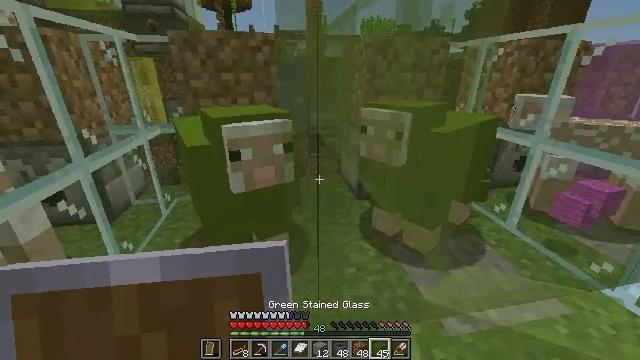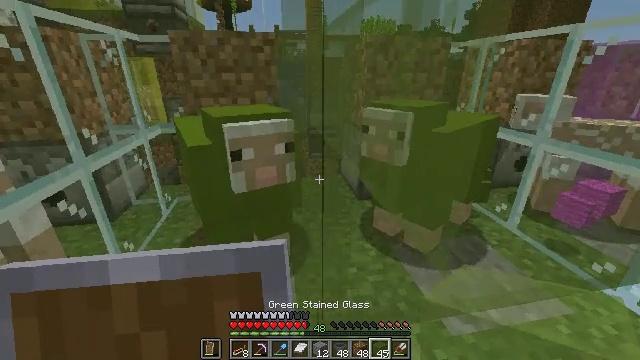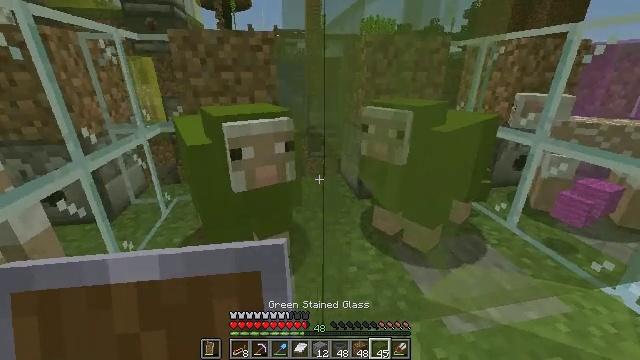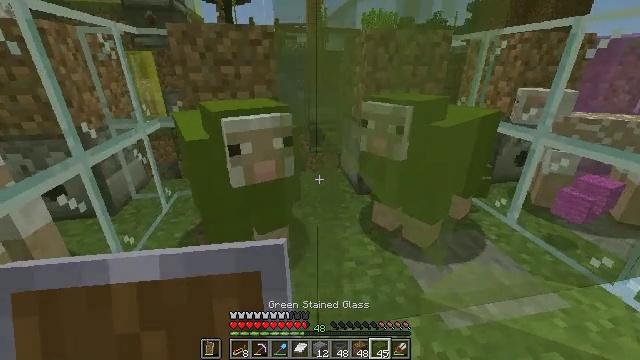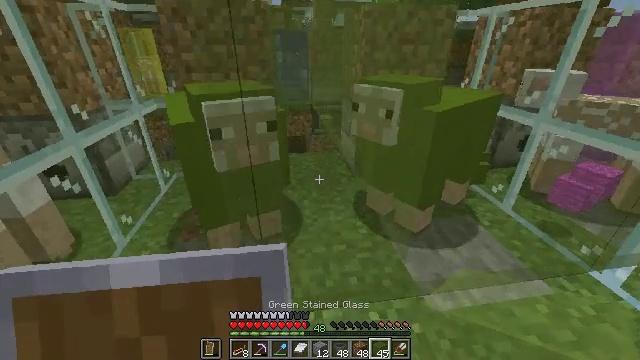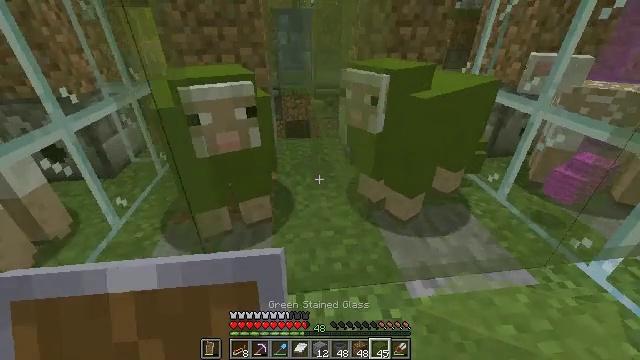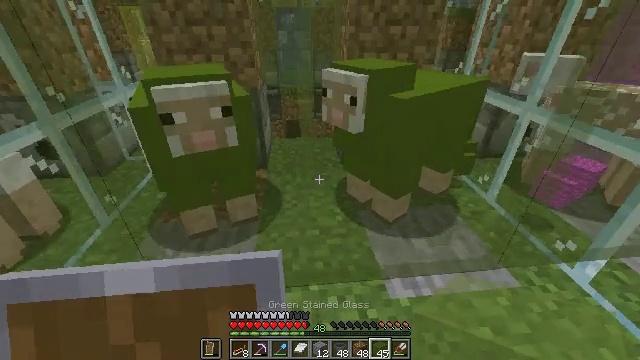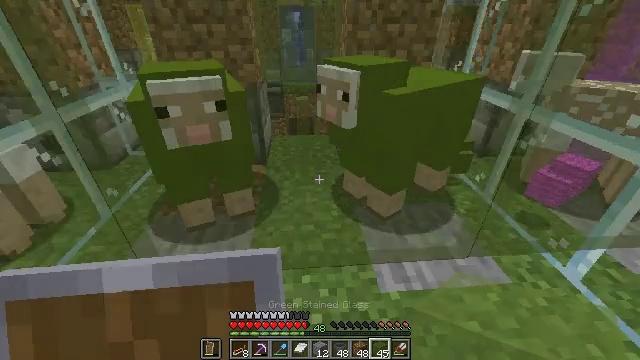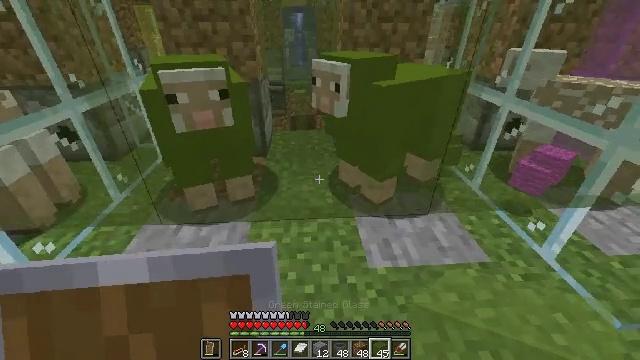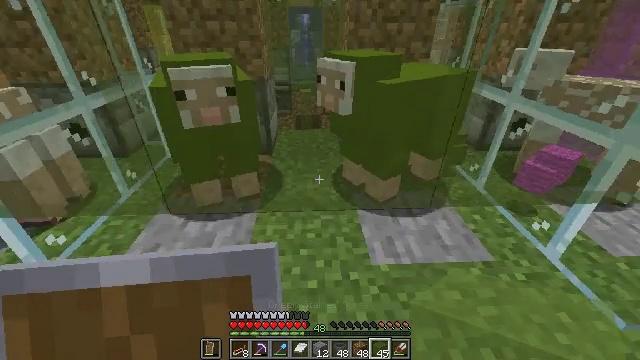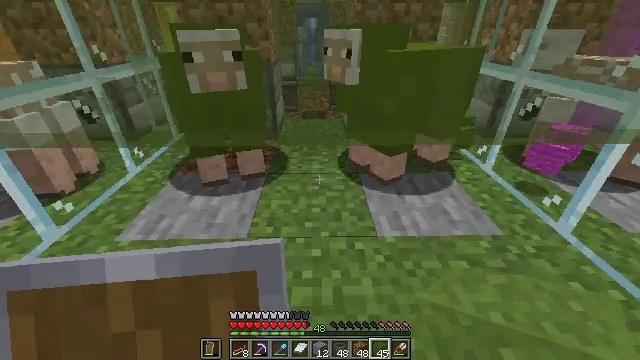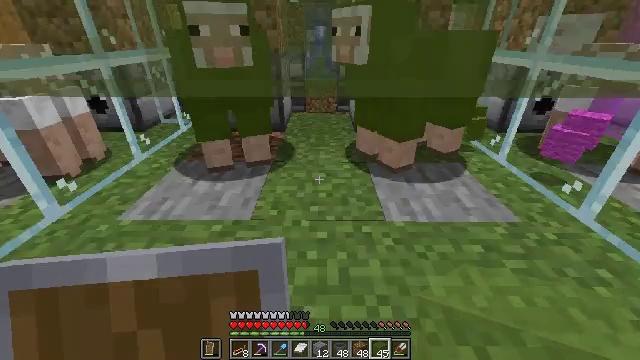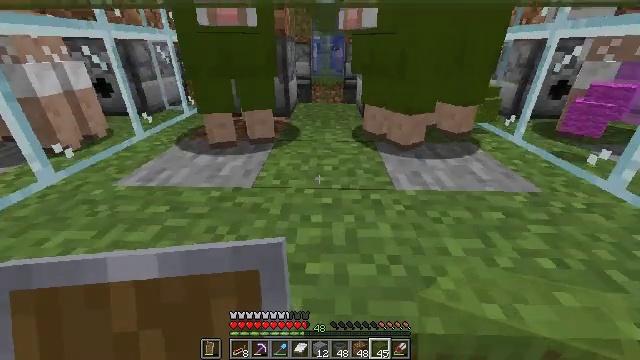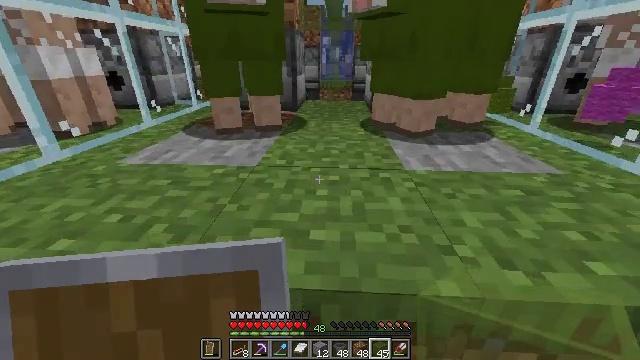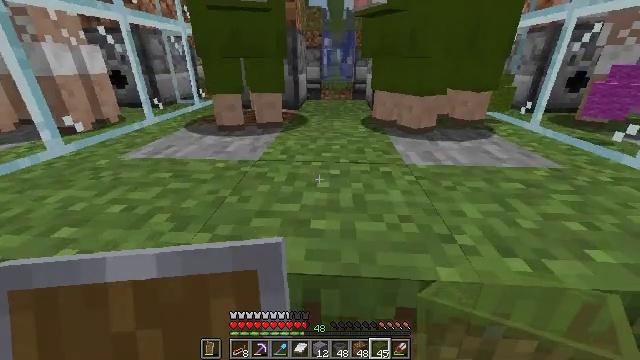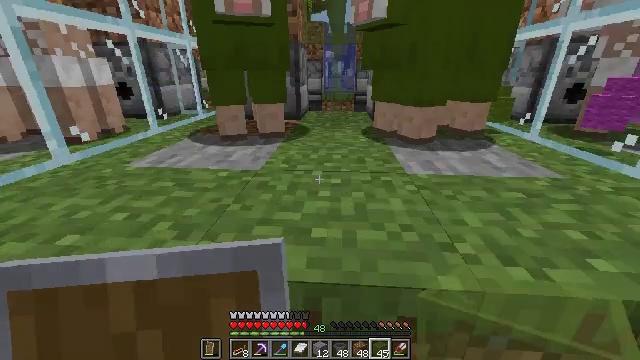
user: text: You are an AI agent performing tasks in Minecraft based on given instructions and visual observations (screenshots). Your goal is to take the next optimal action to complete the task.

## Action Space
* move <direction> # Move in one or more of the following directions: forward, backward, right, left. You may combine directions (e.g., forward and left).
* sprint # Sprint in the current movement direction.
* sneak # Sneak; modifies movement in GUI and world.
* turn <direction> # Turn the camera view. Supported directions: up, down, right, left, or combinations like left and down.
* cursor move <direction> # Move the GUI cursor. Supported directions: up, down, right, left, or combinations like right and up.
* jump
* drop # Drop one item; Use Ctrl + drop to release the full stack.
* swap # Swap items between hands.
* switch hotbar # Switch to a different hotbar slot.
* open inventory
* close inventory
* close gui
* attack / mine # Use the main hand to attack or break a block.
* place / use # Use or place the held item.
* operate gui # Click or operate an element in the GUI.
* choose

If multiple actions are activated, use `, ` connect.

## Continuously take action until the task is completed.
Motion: motion action
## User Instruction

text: Attack the green stained glass pane to break it.
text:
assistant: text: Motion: no_op
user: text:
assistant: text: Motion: no_op
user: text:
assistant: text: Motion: move right, turn down
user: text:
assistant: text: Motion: move right, turn left and down
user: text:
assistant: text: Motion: move right, turn left and down
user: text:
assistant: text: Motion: turn left
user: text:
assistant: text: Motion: move back, turn left
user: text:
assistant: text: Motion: move back
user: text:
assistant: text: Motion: turn left
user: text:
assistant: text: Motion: turn left
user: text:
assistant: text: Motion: turn left and up
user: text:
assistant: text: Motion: turn left and up
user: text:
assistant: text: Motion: turn left and up
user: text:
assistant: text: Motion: no_op
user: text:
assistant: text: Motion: turn up
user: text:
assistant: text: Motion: move forward, turn up
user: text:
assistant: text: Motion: move forward, turn right and up
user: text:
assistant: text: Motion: move forward, turn right and up
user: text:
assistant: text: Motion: turn up
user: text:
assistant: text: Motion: no_op
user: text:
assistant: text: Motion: no_op
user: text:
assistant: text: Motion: no_op
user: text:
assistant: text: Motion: no_op
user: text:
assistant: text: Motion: no_op
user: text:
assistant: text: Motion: no_op
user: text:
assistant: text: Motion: no_op
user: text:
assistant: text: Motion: no_op
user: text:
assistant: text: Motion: no_op
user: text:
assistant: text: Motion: no_op
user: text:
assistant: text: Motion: no_op